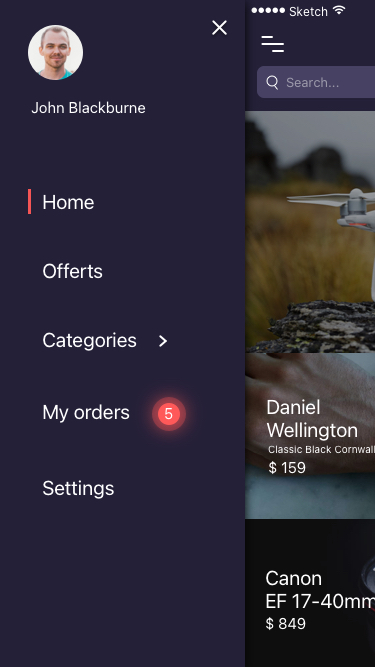
Text in this UI design:
LOGOUT
Canon
EF 17-40mm
$ 849
Classic Black Cornwall
Daniel
Wellington
$ 159
Search...
Search...
Settings
My orders
5
Categories
Offerts
Home
John Blackburne